Question: The problem I am facing is as follows:
Given two polygons defining the borders of a maze and a path in between (see picture below), I would like to know when I crossed the borders of the maze.
In respect to the inputs I have:
- -
I need to calculate a score for that path based on the amount of time spent in the restricted zone.
I started working on a solution, but then I realized this issue must have been solved millions of times in the past and there's no reason for "reinventing the wheel" :)
I am new to Geographic/Geometric kind of problems, and I would greatly appreciate any advice of what approach should I take.
Cheers

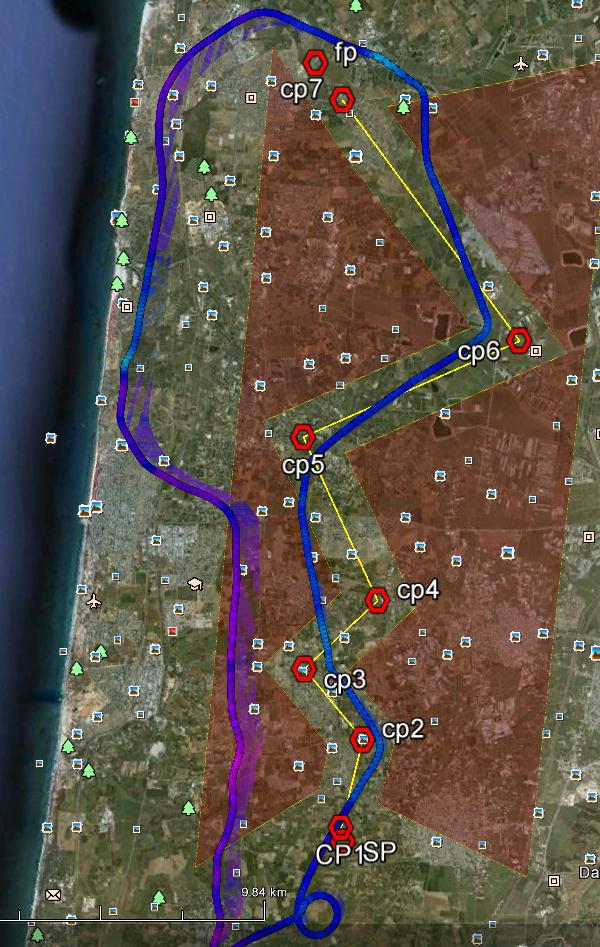
Answer: This is a <URL>
1. Build a list of polygons from "One file defining edges of the two polygons (only the points that connect straight lines)"
2. Apply point_in_polygon() (perl implementation, your favorite) for each "waypoints I had visited"